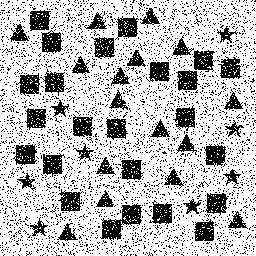
Squares: 24
Triangles: 16
Stars: 8
Total shapes: 48